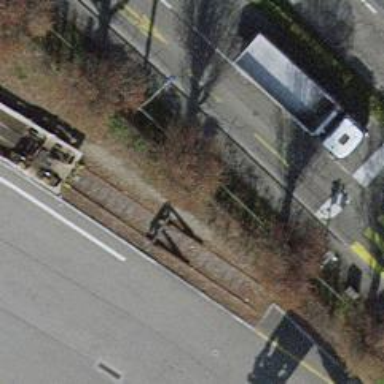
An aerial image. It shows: Railway buffer stop.